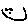
Label: smiley face